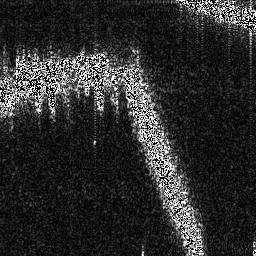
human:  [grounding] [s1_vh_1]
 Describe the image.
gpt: In the satellite image, there is  <ref>1 large ship </ref> <box>[[5, 18, 42, 32, 0]]</box> located at top left.